Question: I am new to android app development, and I am working on a simple calculator.

The MainActivity.java file is as follows-
'''
public class MainActivity extends Activity implements OnClickListener
{
@Override
protected void onCreate(Bundle savedInstanceState)
{
super.onCreate(savedInstanceState);
setContentView(R.layout.activity_main);
View add = (Button)findViewById(R.id.Add);
add.setOnClickListener(this);
View substract = (Button)findViewById(R.id.Substract);
substract.setOnClickListener(this);
View multiply = (Button)findViewById(R.id.Multiply);
multiply.setOnClickListener(this);
View divide = (Button)findViewById(R.id.Divide);
divide.setOnClickListener(this);
View equals = (Button)findViewById(R.id.Equals);
equals.setOnClickListener(this);
//Numbers
View nu1 = (Button)findViewById(R.id.n1);
nu1.setOnClickListener(this);
View nu2 = (Button)findViewById(R.id.n2);
nu2.setOnClickListener(this);
View nu3 = (Button)findViewById(R.id.n3);
nu3.setOnClickListener(this);
View nu4 = (Button)findViewById(R.id.n4);
nu4.setOnClickListener(this);
View nu5 = (Button)findViewById(R.id.n5);
nu5.setOnClickListener(this);
View nu6 = (Button)findViewById(R.id.n6);
nu6.setOnClickListener(this);
View nu7 = (Button)findViewById(R.id.n7);
nu7.setOnClickListener(this);
View nu8 = (Button)findViewById(R.id.n8);
nu8.setOnClickListener(this);
View nu9 = (Button)findViewById(R.id.n9);
nu9.setOnClickListener(this);
View nu0 = (Button)findViewById(R.id.n0);
nu0.setOnClickListener(this);
View ac = (Button)findViewById(R.id.AC);
ac.setOnClickListener(this);
View ce = (Button)findViewById(R.id.CE);
ce.setOnClickListener(this);
View del = (Button)findViewById(R.id.DEL);
del.setOnClickListener(this);
View pnt = (Button)findViewById(R.id.np);
pnt.setOnClickListener(this);
}
@Override
public void onClick(View v)
{
float num1=0,numx=0;
int choice=0;
TextView num = (TextView)findViewById(R.id.Number);
num.setOnClickListener(this);
switch (v.getId())
{
case R.id.Add:
choice=1;
numx=num1;
num1=0;
num.setText("");
break;
case R.id.Substract:
choice=2;
numx=num1;
num1=0;
num.setText("");
break;
case R.id.Multiply:
choice=3;
numx=num1;
num1=0;
num.setText("");
break;
case R.id.Divide:
choice=4;
numx=num1;
num1=0;
num.setText("");
break;
case R.id.Equals:
switch(choice)
{
case 1:
num1=numx+num1;
num.setText(""+num1);
choice=0;
break;
case 2:
num1=num1-numx;
num.setText(""+num1);
choice=0;
break;
case 3:
num1=num1*numx;
num.setText(""+num1);
choice=0;
break;
case 4:
num1=num1/numx;
num.setText(""+num1);
choice=0;
break;
case 0:
num.setText(""+num1);
choice=0;
break;
}
case R.id.n1:
num1=num1*10+1;
num.setText(""+num1);
System.out.print(num1);
break;
case R.id.n2:
num1=num1*10+2;
num.setText(""+num1);
break;
case R.id.n3:
num1=num1*10+3;
num.setText(""+num1);
break;
case R.id.n4:
num1=num1*10+4;
num.setText(""+num1);
break;
case R.id.n5:
num1=num1*10+5;
num.setText(""+num1);
break;
case R.id.n6:
num1=num1*10+6;
num.setText(""+num1);
break;
case R.id.n7:
num1=num1*10+7;
num.setText(""+num1);
break;
case R.id.n8:
num1=num1*10+8;
num.setText(""+num1);
break;
case R.id.n9:
num1=num1*10+9;
num.setText(""+num1);
break;
case R.id.n0:
num1=num1*10;
num.setText(""+num1);
break;
}
}
'''
}
I face the 2 problems-
1. If I want to enter any number more than one digit it doesn't happen. Like if i press 53, first the textview shows 5.0 then 3.0
2. Secondly, all the calculations always give output 1.0 after pressing the = button
Can anyone, help me out!
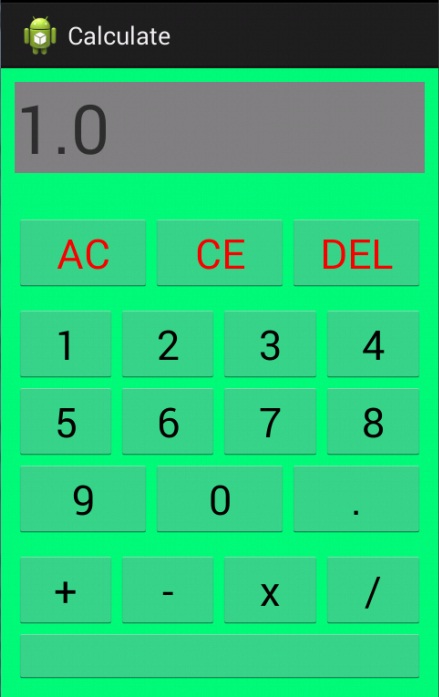
Answer: Why are you setting a click listener on num?
You are defining the choice, and clicked numbers in the 'onClick' method and reinitializing them every time you click one of the buttons. These should be part of the activity fields